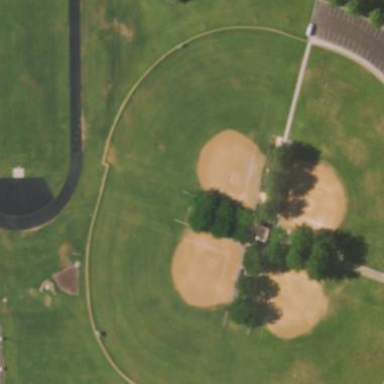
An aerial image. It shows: Baseball pitch for leisure and sports activities.